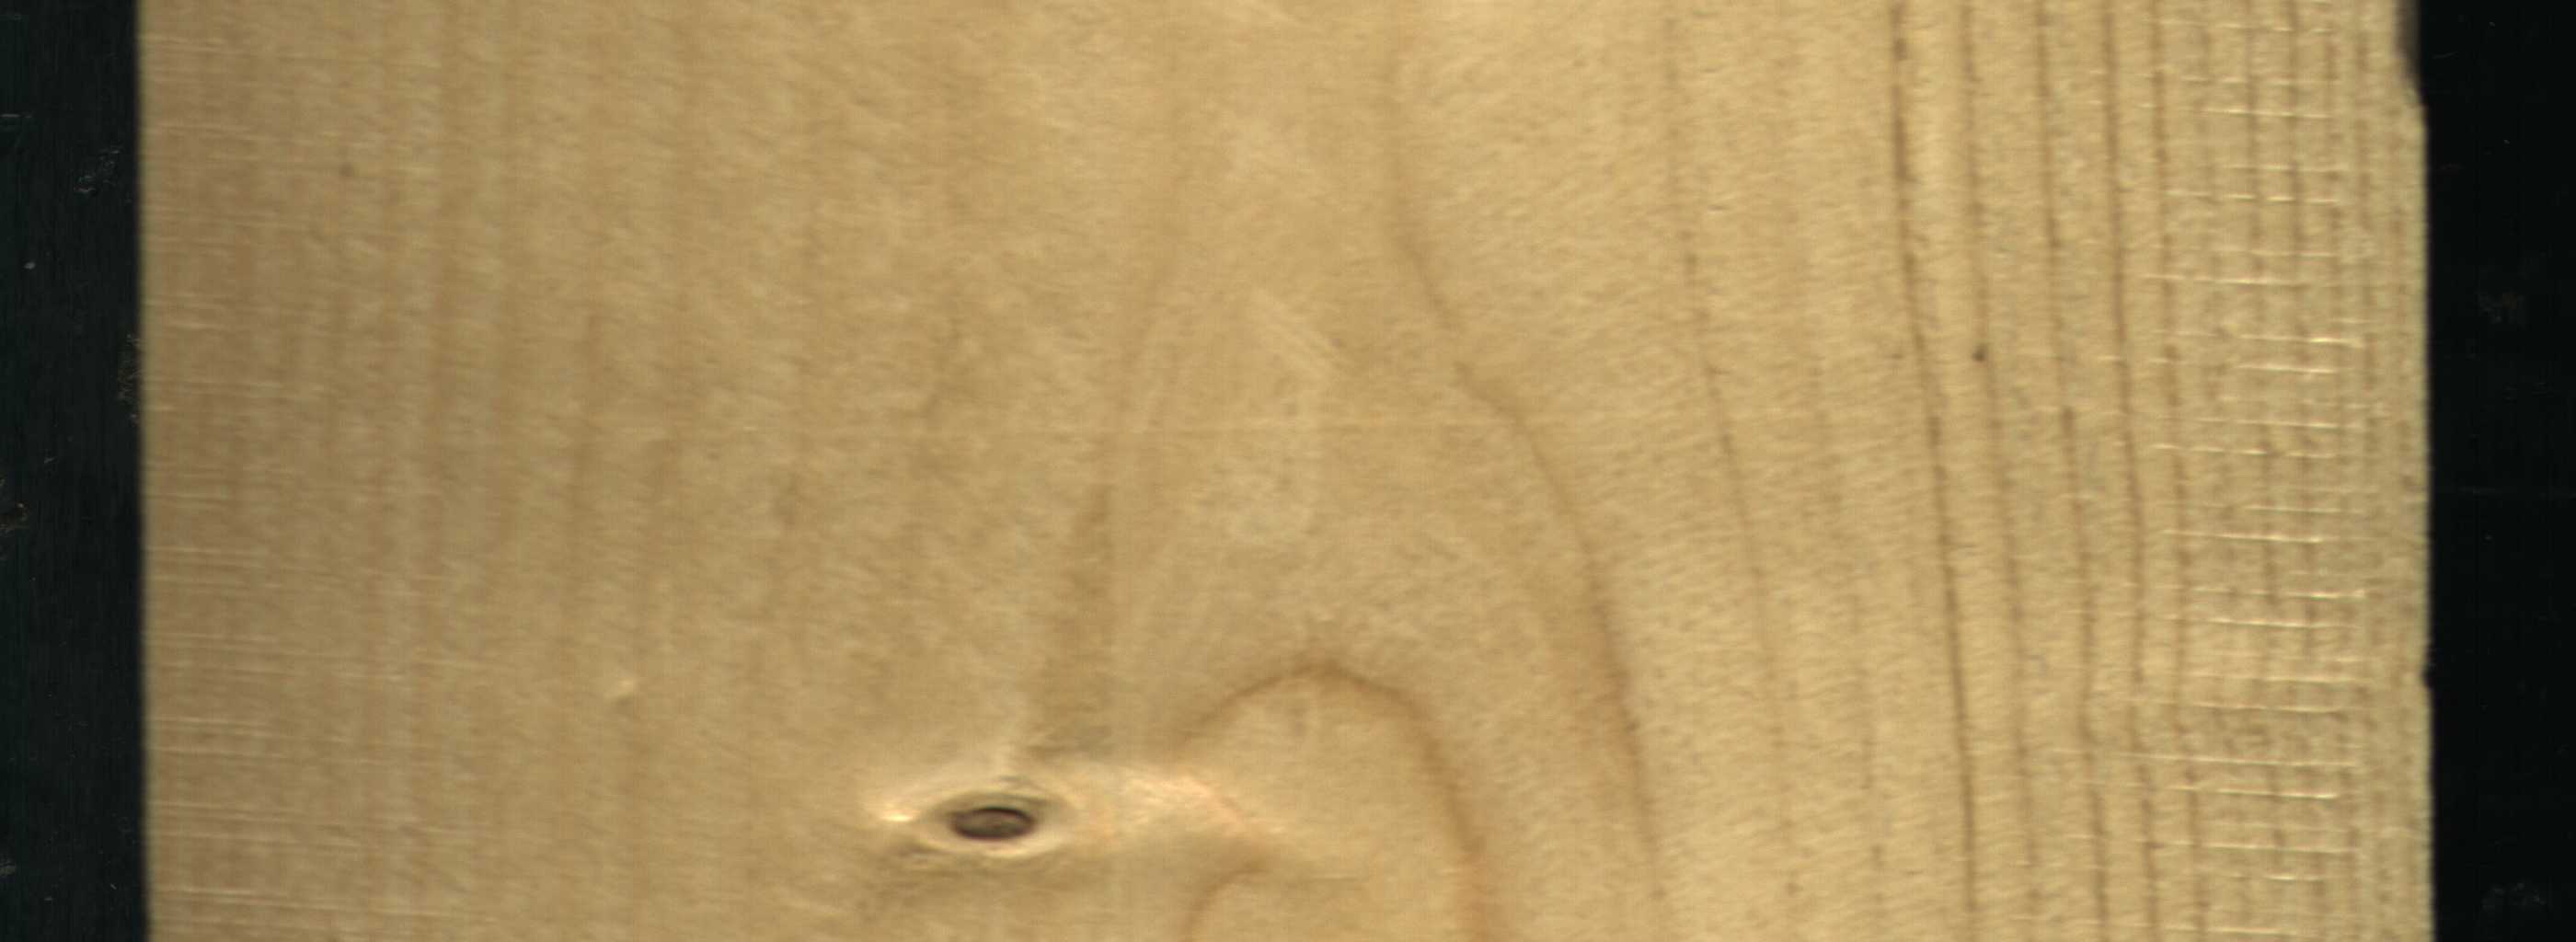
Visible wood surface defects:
Live_Knot